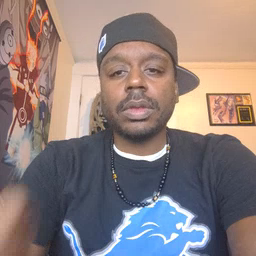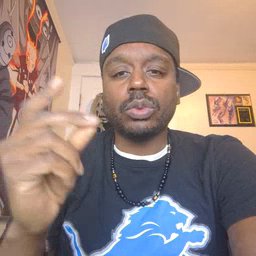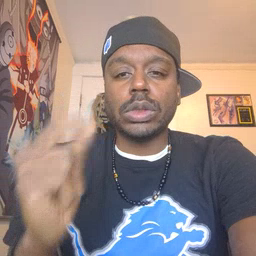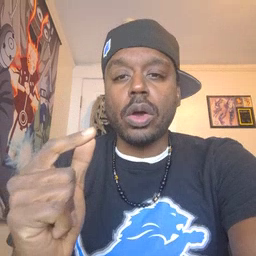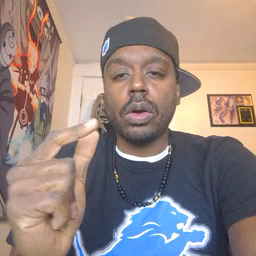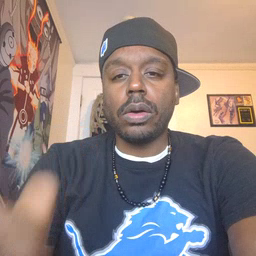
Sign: dog